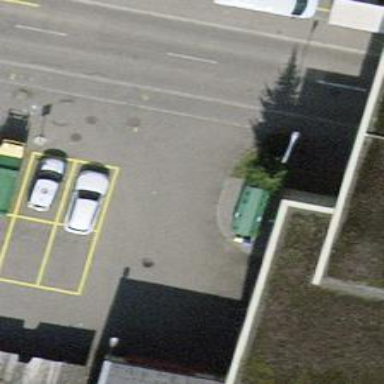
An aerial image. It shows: Waste transfer station.